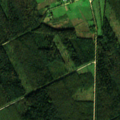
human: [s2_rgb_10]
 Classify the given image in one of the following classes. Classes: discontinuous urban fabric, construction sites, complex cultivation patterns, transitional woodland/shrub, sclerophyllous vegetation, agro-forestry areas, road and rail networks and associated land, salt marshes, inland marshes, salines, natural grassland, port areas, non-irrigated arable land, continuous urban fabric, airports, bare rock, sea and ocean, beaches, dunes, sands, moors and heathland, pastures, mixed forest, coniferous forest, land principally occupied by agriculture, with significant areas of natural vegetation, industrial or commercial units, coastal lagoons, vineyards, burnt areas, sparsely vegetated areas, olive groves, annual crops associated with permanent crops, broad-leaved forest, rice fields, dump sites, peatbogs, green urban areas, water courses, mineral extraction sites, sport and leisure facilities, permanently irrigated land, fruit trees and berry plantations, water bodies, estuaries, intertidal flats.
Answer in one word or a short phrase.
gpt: complex cultivation patterns, broad-leaved forest, mixed forest, transitional woodland/shrub